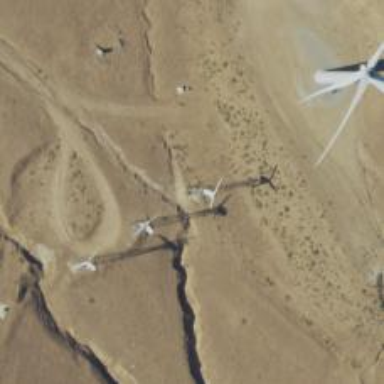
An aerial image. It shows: Wind turbine power generator.